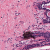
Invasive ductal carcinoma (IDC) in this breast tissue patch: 0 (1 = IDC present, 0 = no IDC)